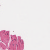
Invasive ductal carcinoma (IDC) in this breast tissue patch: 0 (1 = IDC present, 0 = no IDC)